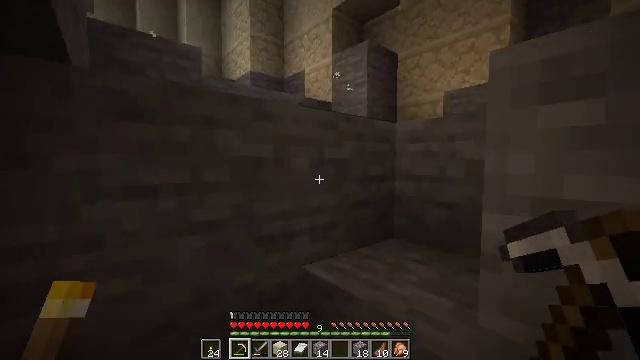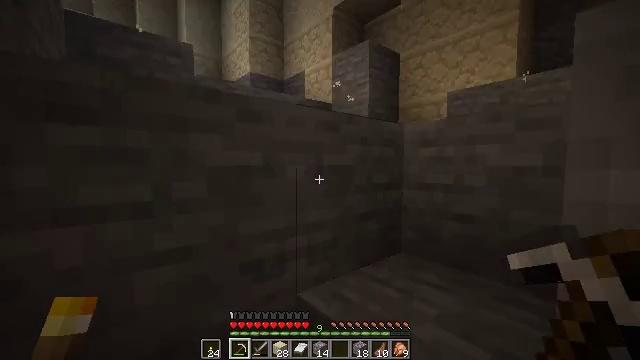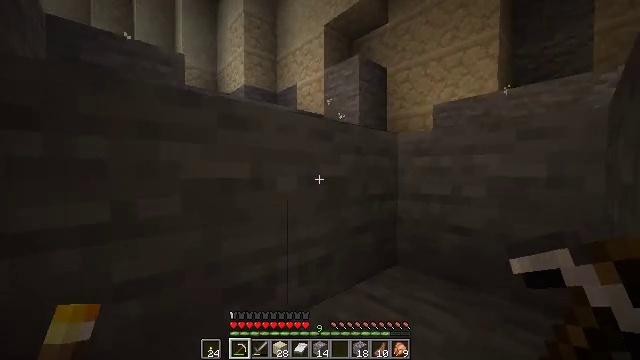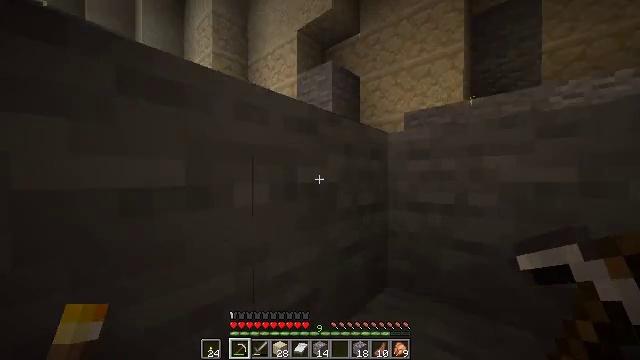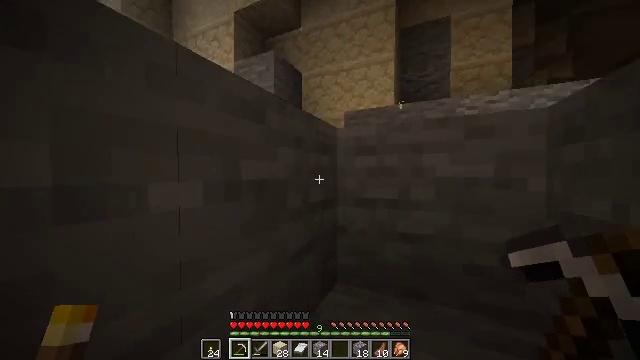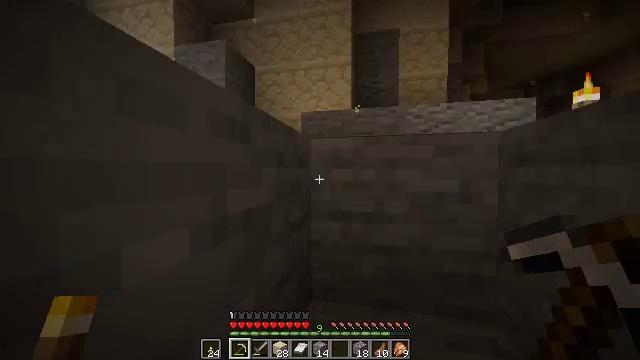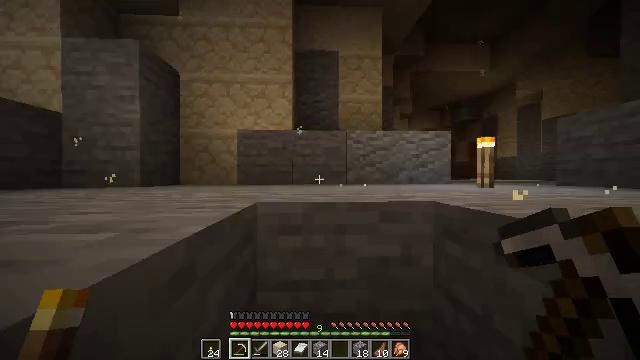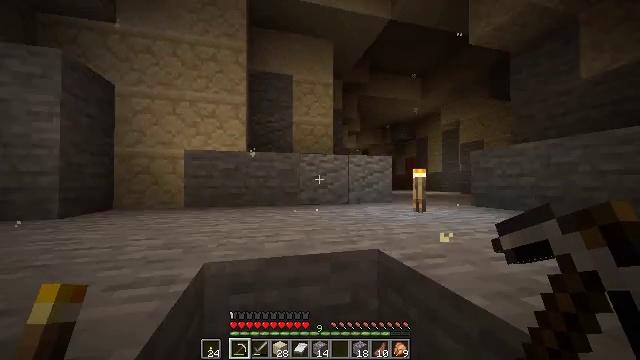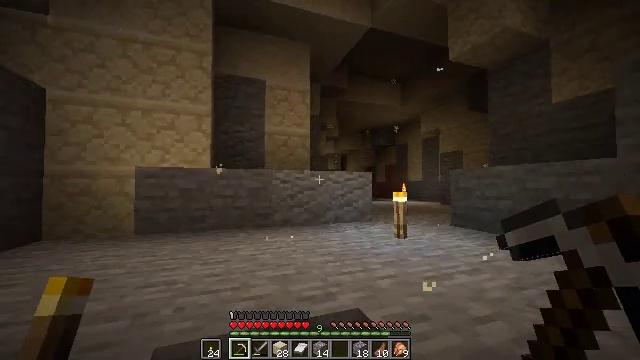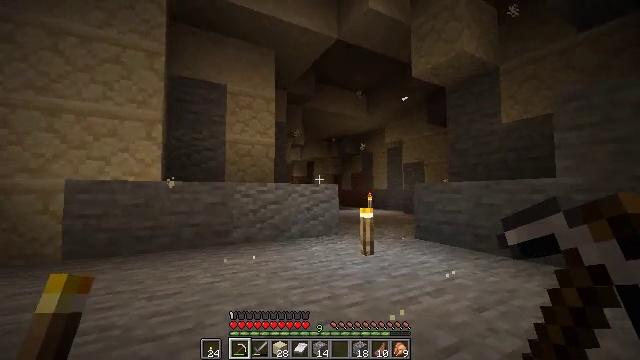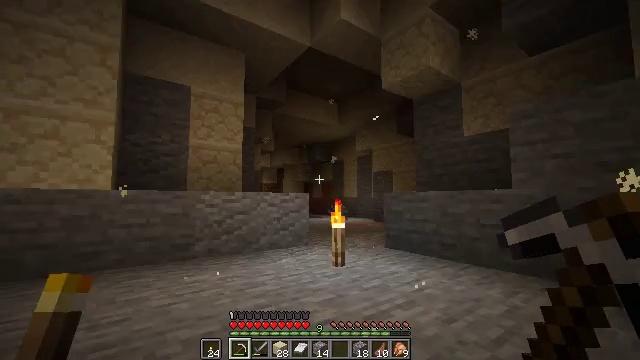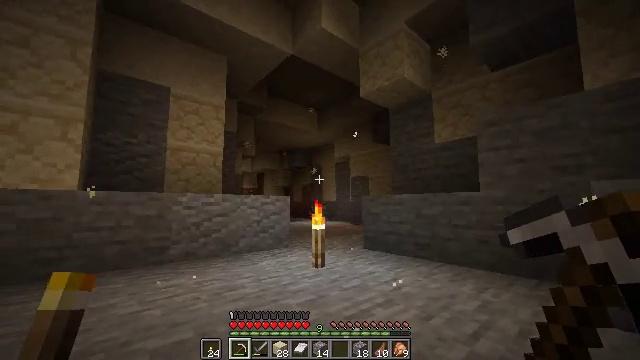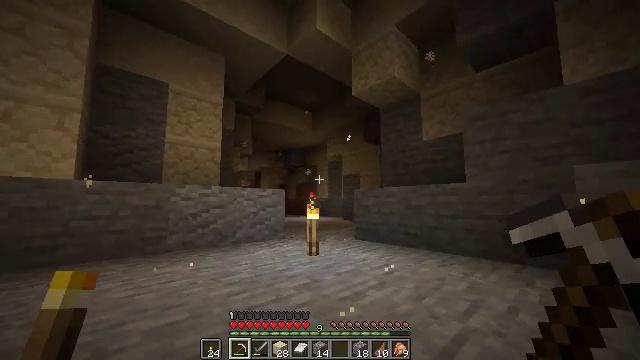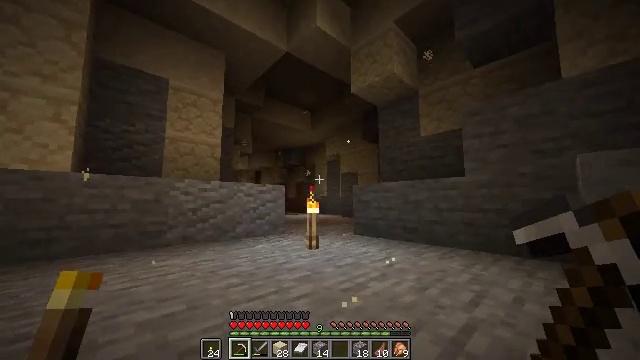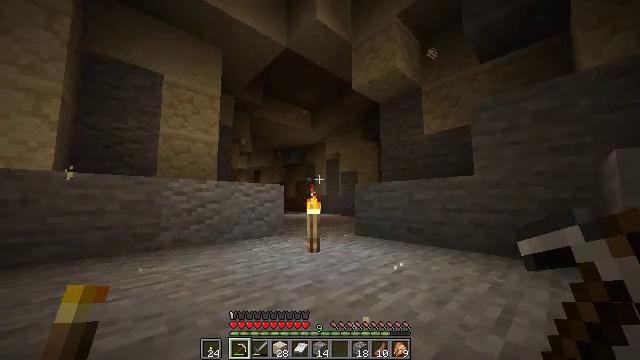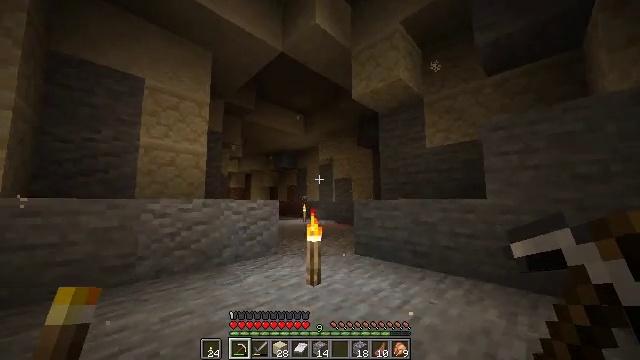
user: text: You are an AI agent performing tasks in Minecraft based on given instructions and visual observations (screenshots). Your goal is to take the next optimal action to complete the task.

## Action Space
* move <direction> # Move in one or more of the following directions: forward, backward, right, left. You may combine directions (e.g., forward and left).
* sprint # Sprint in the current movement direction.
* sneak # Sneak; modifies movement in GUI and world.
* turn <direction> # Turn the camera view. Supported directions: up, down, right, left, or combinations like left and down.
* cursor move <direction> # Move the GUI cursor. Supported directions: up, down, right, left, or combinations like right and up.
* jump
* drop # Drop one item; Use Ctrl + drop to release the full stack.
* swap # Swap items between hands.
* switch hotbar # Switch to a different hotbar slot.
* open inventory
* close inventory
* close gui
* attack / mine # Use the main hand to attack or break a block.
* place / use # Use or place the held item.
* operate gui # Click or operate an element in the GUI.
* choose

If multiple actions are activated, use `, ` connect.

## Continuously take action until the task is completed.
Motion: motion action
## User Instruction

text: Break the sand block.
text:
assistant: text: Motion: move forward, sprint
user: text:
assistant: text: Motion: move forward, sprint, turn right and up
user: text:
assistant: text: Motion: move forward, sprint, turn right and up
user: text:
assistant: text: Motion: move forward, sprint, turn right and down
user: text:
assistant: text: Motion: move forward, sprint, turn right, jump
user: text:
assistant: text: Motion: move forward, sprint, turn right and up, jump
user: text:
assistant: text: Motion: move forward, sprint, turn right and up, jump
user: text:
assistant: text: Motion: move forward, sprint, turn right
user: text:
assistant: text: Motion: move forward, sprint, turn right and up
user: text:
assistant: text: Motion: move forward, sprint, turn right and up
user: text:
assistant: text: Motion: move forward, sprint, turn right and up
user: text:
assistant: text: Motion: move forward, sprint, turn right
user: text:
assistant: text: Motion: move forward, sprint
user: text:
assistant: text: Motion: move forward, sprint
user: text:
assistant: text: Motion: move forward, sprint, turn right, jump
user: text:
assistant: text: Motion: move forward, sprint, jump
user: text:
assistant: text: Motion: move forward, sprint, jump
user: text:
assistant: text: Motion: move forward, sprint, jump
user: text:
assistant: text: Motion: move forward, sprint
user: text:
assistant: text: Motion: move forward, sprint
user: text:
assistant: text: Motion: no_op
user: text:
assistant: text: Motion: no_op
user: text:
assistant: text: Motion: no_op
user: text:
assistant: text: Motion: no_op
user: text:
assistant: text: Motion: no_op
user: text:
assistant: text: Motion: no_op
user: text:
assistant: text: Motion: no_op
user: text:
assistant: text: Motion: no_op
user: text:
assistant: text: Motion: no_op
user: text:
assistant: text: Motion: no_op